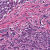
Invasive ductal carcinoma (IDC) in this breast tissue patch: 1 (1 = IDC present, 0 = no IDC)